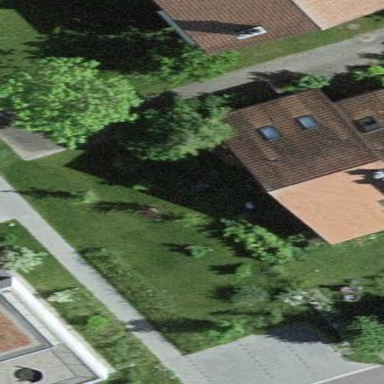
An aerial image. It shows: Terrace building.